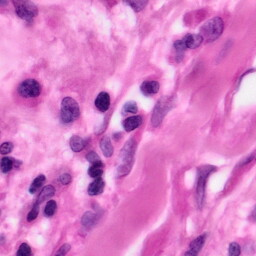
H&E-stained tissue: Pancreatic